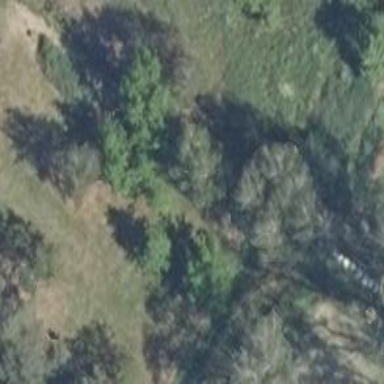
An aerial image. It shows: Beautiful tree in nature.